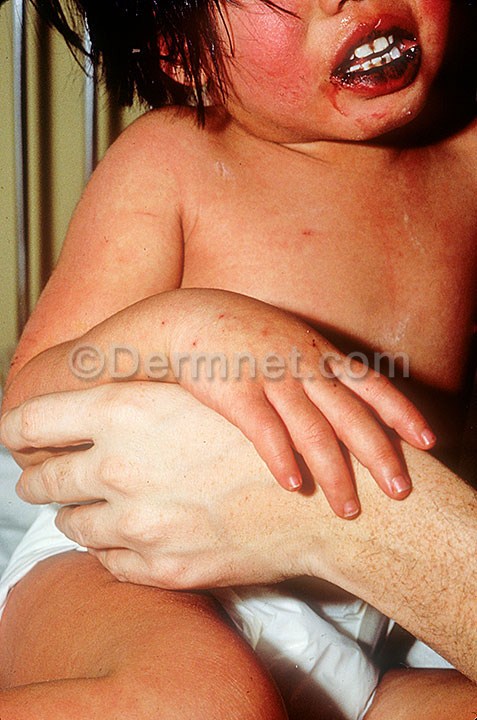
Disease: Exanthems and Drug Eruptions